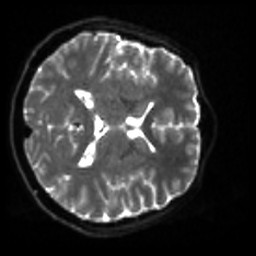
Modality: sbref
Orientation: axial
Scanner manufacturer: siemens
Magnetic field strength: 3 T
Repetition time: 4 s
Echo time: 0.0594 s